Aerial crown-view tile of a tropical tree (Barro Colorado Island, Panama), acquired 20241112:
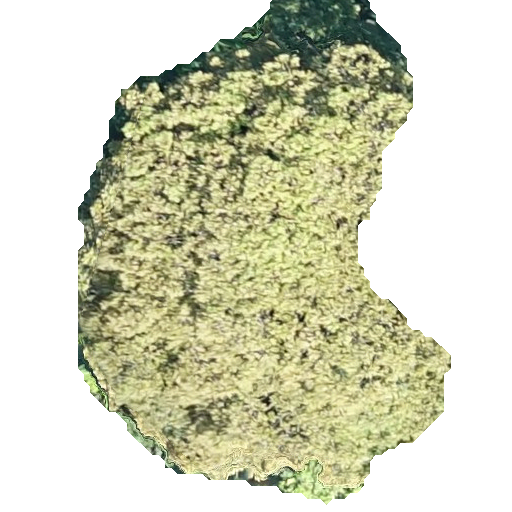
Species: Dipteryx oleifera
GBIF accepted scientific name: Dipteryx oleifera
Crown area: 207.854 m²